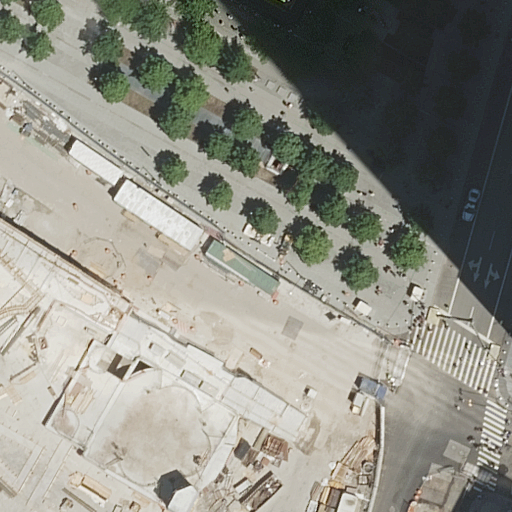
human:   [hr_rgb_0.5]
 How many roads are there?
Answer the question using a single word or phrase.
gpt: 11

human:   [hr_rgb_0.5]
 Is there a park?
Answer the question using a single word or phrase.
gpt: yes

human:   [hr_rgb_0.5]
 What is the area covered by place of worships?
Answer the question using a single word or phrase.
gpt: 764m2

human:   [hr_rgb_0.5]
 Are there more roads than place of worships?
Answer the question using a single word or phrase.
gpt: yes

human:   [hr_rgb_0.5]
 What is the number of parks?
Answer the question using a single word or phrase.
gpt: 2

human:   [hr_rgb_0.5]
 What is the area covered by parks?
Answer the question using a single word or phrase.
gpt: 4995m2

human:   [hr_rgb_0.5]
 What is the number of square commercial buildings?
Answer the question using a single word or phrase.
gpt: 0

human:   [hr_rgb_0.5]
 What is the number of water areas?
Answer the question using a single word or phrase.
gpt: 0

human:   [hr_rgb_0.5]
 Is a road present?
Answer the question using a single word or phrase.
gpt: yes

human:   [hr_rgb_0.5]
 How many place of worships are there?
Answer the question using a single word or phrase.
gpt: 1

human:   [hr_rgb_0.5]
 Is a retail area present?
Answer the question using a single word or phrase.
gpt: yes

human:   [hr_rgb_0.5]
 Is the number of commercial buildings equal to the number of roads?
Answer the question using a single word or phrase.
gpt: no

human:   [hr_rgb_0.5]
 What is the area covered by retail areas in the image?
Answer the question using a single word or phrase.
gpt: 0m2

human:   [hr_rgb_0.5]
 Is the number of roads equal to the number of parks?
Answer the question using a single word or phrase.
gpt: no

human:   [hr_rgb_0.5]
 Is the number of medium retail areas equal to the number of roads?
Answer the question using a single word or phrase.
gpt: no

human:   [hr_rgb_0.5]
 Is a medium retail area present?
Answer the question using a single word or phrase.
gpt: no

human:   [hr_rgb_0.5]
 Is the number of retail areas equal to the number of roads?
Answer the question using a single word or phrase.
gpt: no

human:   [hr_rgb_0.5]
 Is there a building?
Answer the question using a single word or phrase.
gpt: no

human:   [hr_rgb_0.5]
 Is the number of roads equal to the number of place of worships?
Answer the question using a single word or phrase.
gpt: no

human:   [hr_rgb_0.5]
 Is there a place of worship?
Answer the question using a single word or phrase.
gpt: yes

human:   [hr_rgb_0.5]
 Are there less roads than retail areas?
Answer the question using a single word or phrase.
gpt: no

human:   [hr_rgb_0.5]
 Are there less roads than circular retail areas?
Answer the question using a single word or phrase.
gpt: no

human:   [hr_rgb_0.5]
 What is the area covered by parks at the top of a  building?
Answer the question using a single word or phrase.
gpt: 0m2

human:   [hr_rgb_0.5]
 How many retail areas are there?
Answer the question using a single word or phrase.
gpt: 1

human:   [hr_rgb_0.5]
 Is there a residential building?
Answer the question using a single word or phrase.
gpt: no

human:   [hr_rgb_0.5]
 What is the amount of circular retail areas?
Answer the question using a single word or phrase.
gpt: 0

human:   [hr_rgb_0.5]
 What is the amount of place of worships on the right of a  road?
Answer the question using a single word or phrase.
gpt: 1

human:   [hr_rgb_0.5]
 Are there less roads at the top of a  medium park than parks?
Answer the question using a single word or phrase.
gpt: yes

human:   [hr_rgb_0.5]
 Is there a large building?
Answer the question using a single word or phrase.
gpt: no

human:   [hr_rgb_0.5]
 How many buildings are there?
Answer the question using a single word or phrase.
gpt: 0

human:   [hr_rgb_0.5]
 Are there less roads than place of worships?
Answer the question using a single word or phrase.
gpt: no

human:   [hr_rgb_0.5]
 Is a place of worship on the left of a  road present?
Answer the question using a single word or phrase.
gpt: yes

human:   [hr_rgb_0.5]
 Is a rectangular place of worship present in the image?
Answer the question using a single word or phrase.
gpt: yes

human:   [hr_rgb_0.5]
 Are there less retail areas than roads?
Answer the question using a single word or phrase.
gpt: yes

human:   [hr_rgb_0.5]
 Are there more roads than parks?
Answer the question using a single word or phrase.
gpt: yes

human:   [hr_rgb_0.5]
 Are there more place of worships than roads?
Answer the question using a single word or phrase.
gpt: no

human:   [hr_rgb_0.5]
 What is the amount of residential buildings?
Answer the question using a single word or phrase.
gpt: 0

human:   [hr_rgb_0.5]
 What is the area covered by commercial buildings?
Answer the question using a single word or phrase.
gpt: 0m2

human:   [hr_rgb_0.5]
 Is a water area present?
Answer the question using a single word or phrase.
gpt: no

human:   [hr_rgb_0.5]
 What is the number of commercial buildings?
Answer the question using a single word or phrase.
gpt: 0

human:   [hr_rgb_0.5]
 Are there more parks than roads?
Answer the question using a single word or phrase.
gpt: no

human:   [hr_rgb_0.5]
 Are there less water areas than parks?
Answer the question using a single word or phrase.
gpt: yes

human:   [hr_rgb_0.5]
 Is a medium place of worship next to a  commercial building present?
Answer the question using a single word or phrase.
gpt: no

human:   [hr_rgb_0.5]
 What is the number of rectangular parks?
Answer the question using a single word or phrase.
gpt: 2

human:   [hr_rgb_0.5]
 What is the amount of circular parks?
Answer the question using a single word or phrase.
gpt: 0

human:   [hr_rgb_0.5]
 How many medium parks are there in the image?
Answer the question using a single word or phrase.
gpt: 0

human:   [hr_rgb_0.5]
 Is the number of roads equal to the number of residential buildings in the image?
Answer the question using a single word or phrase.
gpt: no

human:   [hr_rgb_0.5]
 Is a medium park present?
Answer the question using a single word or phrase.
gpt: no

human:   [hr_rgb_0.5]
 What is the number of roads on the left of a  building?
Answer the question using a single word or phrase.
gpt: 0

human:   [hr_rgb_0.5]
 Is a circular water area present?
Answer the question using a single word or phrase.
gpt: no

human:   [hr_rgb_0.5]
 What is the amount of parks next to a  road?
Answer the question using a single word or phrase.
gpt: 2

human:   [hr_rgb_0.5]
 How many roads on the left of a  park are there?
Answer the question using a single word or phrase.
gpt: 3

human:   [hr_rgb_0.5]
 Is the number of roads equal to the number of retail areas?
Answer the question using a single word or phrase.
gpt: no

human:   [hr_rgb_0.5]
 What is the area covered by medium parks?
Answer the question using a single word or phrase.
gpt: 0m2

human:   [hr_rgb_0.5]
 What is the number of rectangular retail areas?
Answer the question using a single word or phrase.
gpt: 1

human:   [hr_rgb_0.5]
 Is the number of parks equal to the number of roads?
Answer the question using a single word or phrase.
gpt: no

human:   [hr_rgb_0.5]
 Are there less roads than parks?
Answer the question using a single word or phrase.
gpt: no

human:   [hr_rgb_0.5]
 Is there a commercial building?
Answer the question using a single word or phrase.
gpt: no

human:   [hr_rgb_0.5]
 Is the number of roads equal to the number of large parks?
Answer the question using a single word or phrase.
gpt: no

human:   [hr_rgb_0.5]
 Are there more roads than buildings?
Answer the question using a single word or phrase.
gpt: yes

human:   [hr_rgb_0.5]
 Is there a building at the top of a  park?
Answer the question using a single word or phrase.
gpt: no

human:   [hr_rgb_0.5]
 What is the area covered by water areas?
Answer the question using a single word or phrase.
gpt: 0m2

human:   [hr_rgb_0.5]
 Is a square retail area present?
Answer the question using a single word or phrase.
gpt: no

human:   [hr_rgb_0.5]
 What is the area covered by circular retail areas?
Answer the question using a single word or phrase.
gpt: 0m2